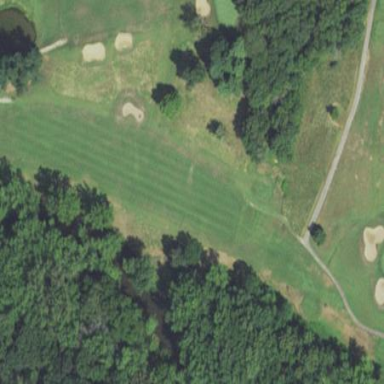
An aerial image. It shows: Grassy area designated as golf fairway.